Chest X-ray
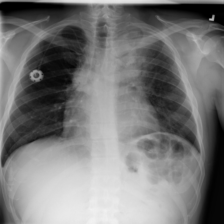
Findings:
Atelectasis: negative
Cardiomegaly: negative
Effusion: negative
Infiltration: negative
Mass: negative
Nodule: negative
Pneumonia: negative
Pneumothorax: negative
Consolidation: negative
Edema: negative
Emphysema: negative
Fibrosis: negative
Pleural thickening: negative
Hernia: negative